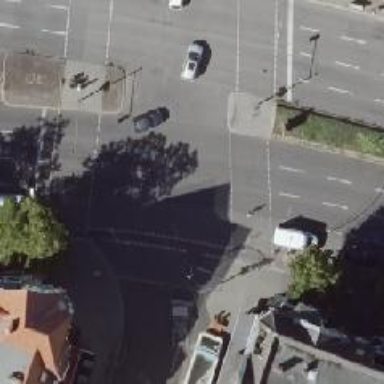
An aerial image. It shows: Asphalt footway with traffic signals at crossing. Both the footway and cycleway have asphalt surfaces.